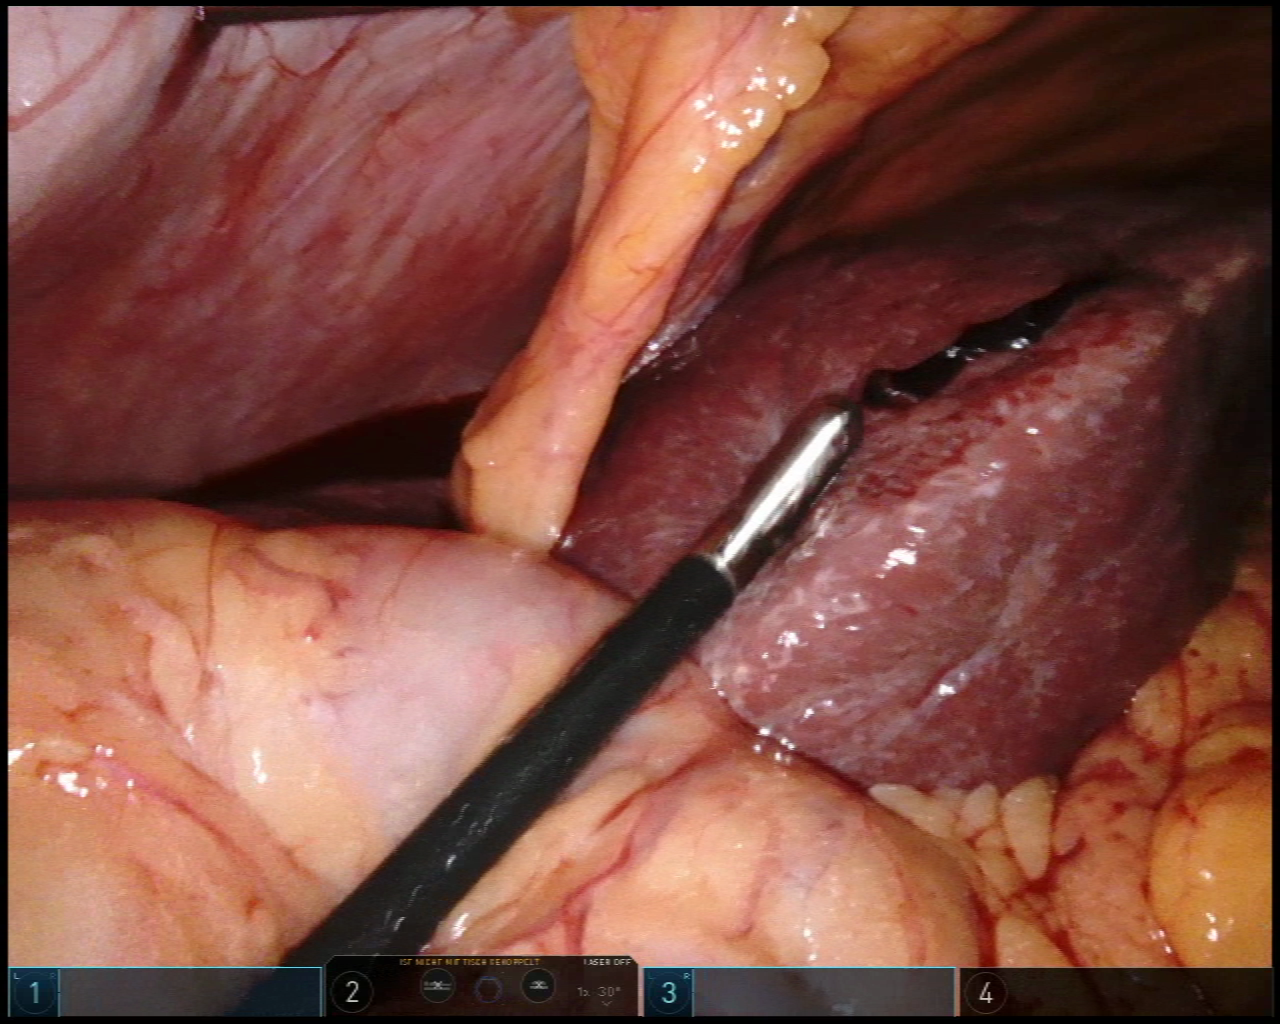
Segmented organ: liver
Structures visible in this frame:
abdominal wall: yes
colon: yes
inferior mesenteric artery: no
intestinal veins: no
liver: yes
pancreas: no
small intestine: no
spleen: no
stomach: no
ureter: no
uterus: no
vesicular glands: no